You are looking at a signal-to-image encoding: consecutive vibration samples arranged as the rows of a grayscale square. Based on the visible evidence, which condition applies: normal, inner_race, outer_race, ball?
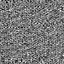
Answer: normal